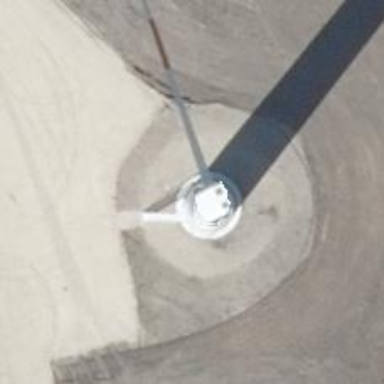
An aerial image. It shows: Wind generator powered by horizontal axis wind turbine.